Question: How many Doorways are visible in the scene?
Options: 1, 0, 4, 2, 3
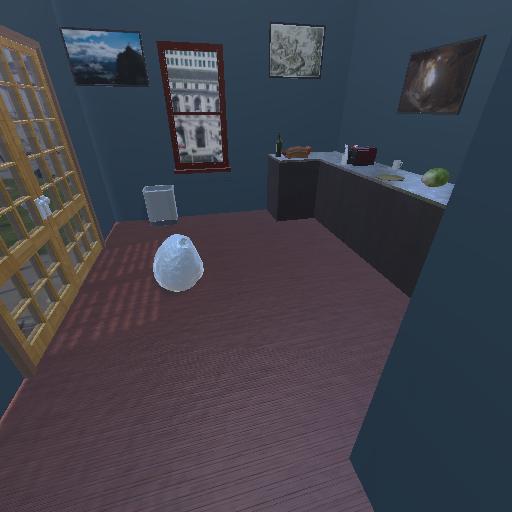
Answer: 1